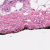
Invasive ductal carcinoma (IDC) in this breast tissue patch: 0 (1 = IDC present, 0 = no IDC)